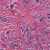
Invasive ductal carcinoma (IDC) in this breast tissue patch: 1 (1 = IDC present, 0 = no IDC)